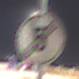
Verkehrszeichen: EndeGeschwindigkeit5
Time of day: Night
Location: Outdoor (Urban)
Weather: PartlyCloudy
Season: NotSpecified
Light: Artificial